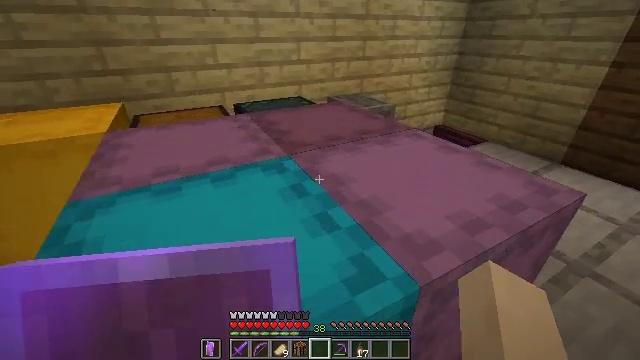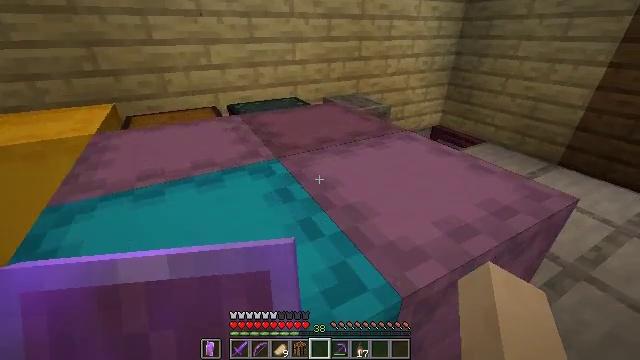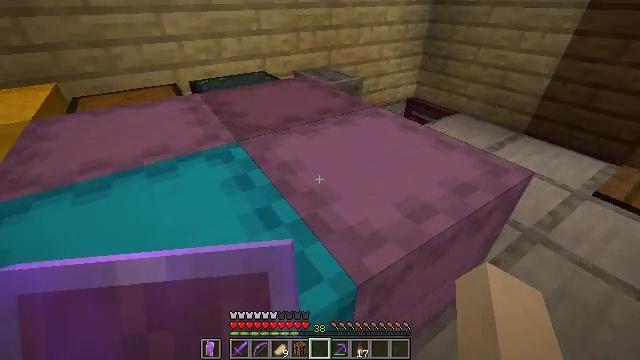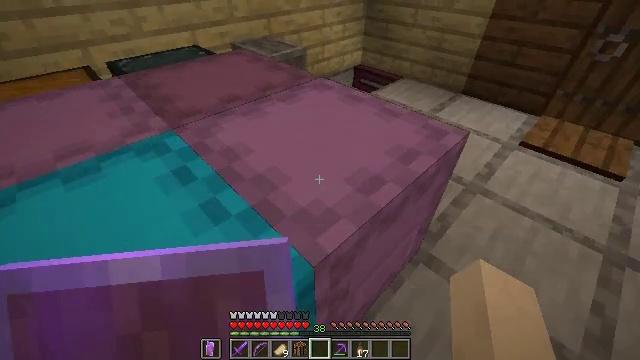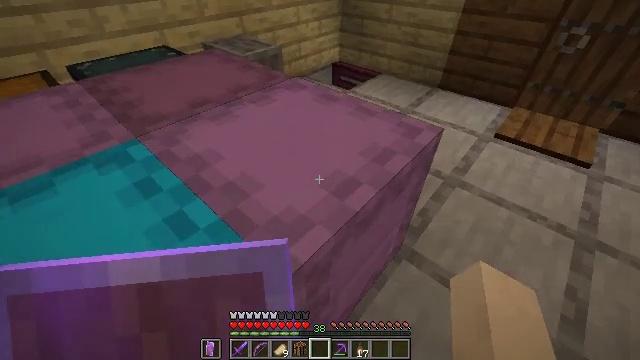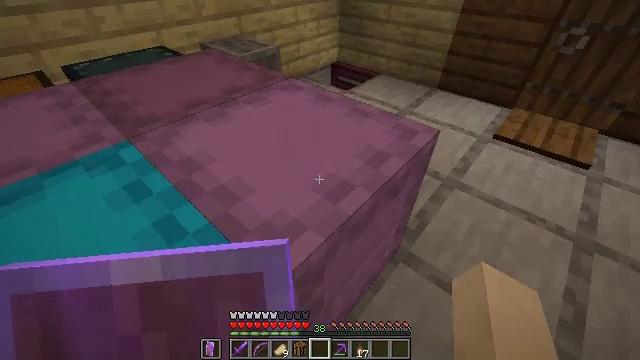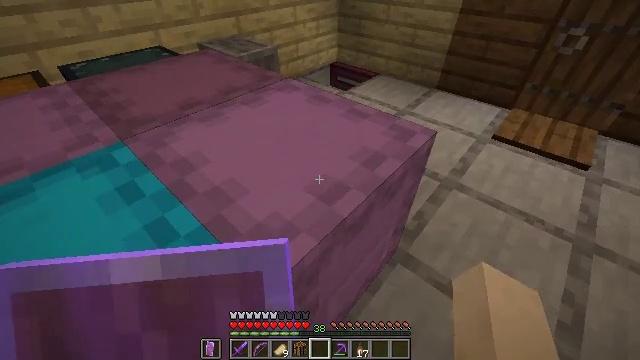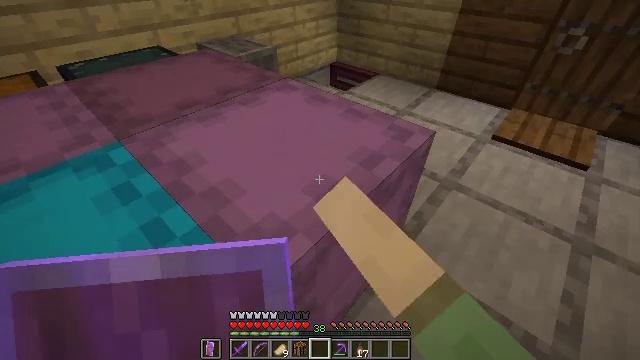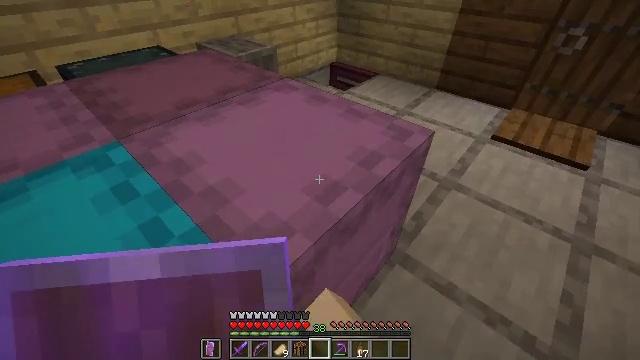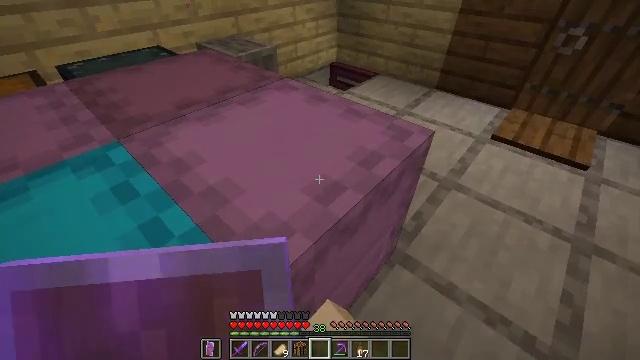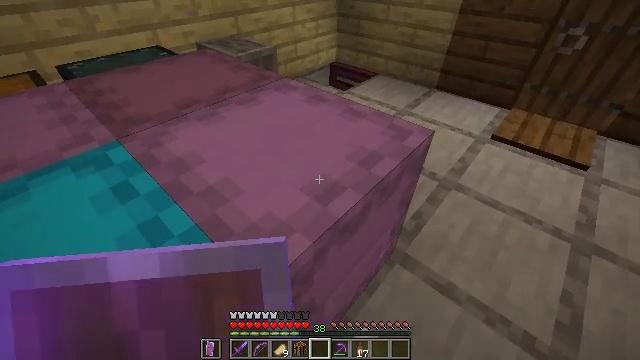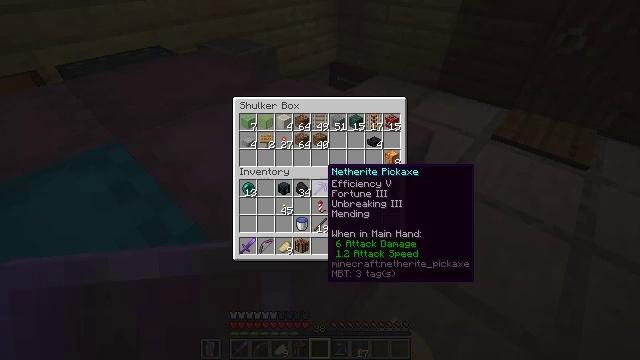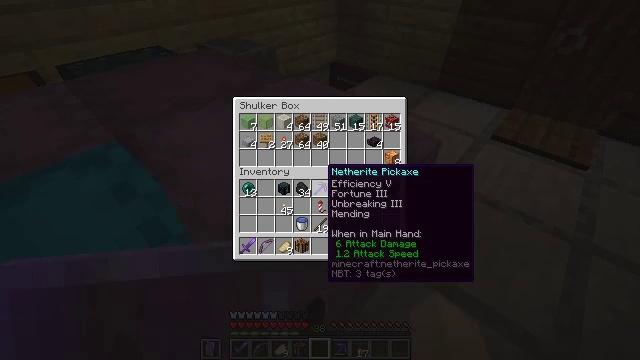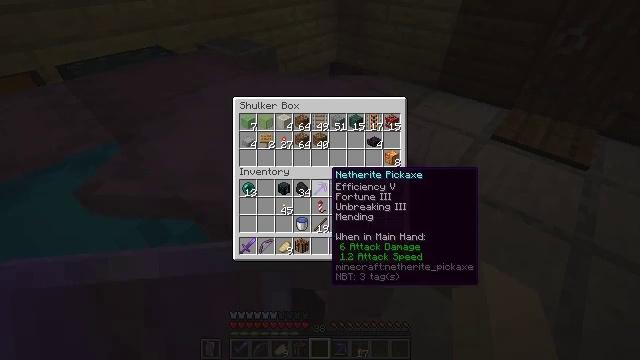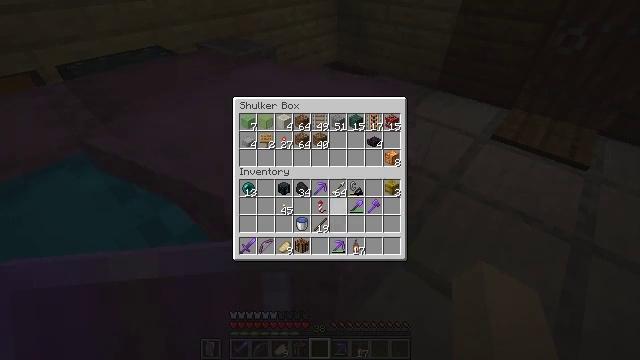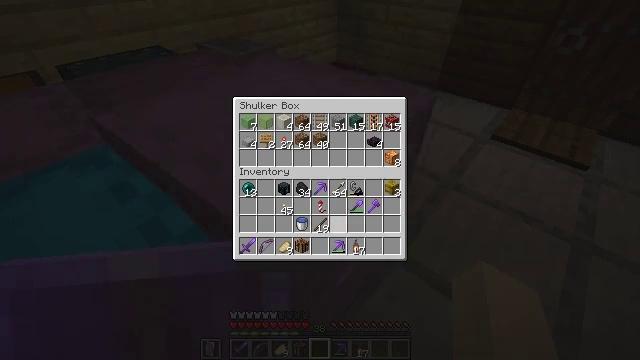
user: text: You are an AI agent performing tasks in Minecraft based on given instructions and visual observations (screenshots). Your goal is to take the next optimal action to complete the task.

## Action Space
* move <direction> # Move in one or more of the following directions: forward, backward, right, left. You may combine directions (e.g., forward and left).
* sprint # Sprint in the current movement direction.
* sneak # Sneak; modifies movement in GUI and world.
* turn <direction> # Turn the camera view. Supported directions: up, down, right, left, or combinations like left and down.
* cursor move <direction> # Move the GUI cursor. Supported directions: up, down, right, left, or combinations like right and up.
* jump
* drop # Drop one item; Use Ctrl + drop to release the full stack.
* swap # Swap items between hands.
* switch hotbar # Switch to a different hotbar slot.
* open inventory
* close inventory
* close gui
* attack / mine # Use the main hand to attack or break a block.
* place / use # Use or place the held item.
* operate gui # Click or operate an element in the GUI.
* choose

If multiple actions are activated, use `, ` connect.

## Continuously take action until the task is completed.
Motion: motion action
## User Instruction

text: Collect glowstone blocks for lighting.
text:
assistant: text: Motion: move forward
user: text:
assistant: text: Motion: move forward, turn right and down
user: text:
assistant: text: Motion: turn right and down
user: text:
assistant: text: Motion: turn right
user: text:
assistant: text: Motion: no_op
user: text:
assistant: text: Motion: use / place
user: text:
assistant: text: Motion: use / place
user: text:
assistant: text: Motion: use / place
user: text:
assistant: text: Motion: no_op
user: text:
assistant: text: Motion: no_op
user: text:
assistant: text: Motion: no_op
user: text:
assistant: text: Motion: no_op
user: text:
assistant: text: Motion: no_op
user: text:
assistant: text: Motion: turn right and down
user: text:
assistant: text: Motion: sneak, turn down
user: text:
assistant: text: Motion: sneak
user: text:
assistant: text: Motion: sneak, turn down
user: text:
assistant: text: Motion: sneak, turn right and down
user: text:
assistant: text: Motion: sneak, turn right and down
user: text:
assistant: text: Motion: sneak
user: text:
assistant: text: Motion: sneak
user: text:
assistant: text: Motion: sneak
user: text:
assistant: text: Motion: sneak, turn left
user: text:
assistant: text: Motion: sneak, turn left
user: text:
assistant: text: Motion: sneak
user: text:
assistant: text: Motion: sneak
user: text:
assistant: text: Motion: sneak
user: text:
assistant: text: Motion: sneak
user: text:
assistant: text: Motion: sneak
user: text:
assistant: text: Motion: sneak